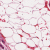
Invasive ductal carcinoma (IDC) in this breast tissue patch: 0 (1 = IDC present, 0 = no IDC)